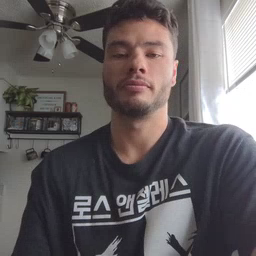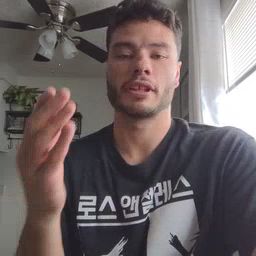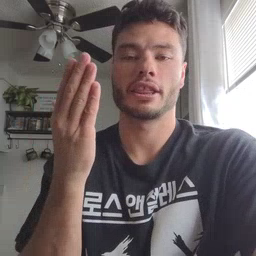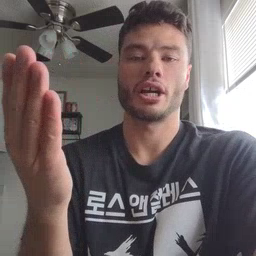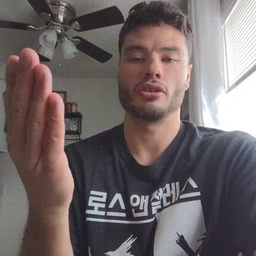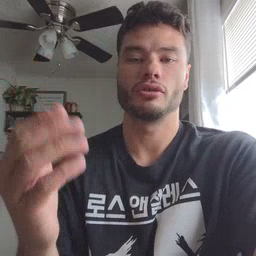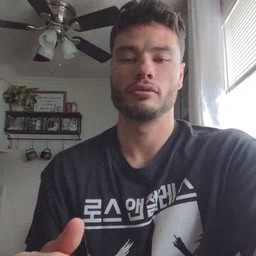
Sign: there